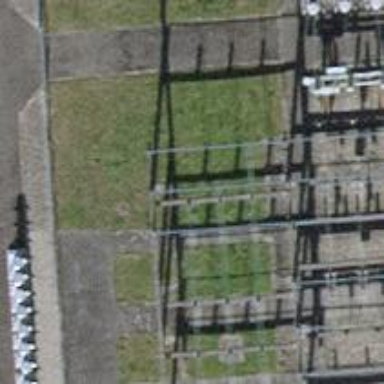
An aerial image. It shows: Insulator used in power equipment.